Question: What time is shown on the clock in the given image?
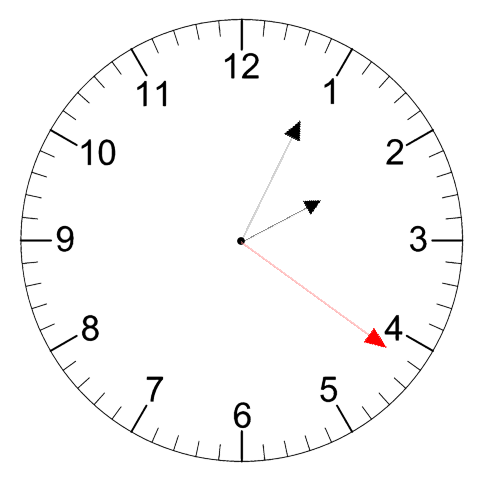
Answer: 02:04:21